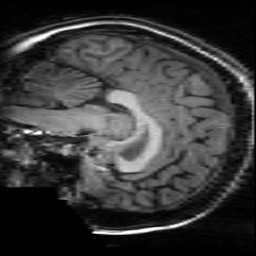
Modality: T1w
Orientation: sagittal
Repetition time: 0.008948 s
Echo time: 0.001784 s